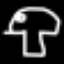
Label: mushroom